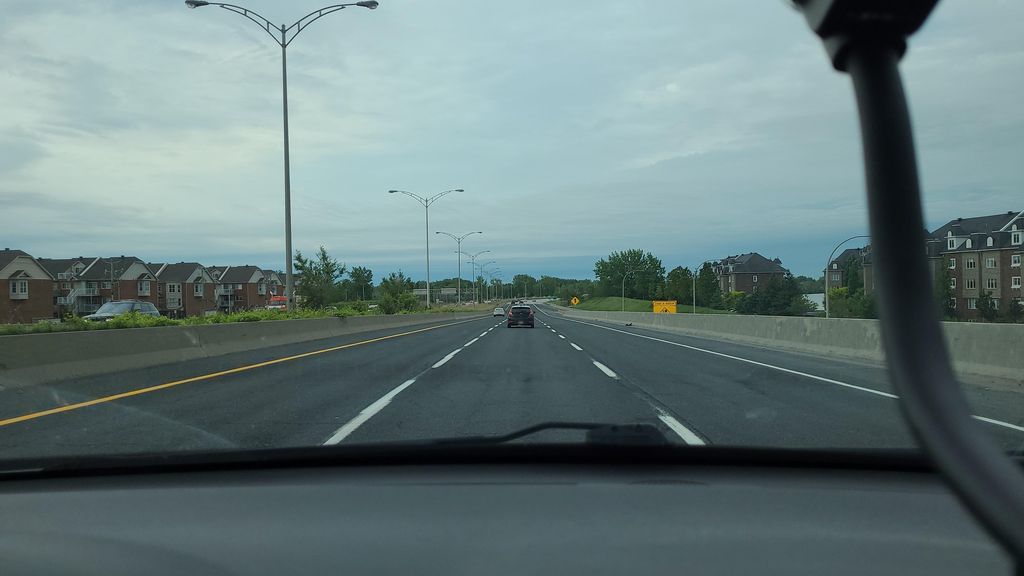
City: montreal